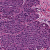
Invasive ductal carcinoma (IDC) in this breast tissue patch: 0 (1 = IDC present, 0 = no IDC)